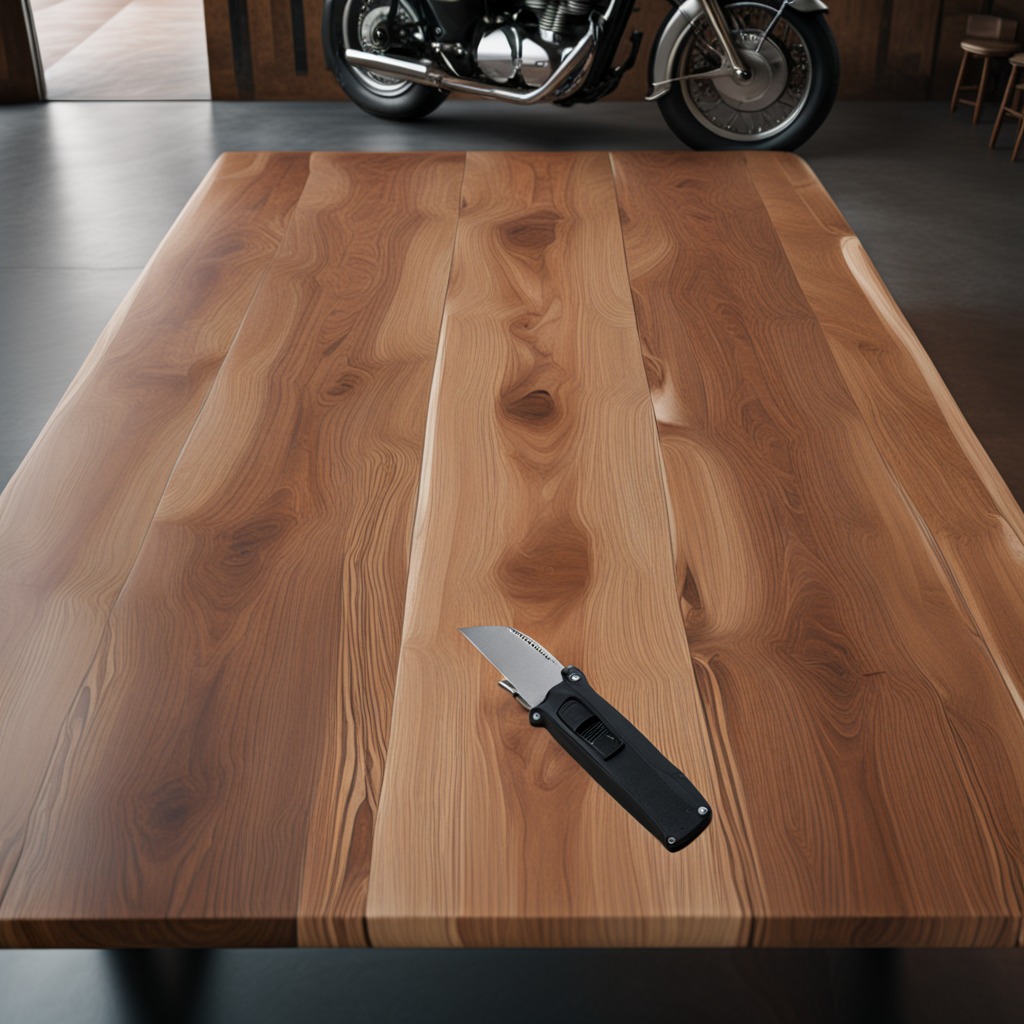
A utility knife lies on an oil-spilled wooden table in a vintage motorcycle garage.